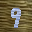
Label: 9